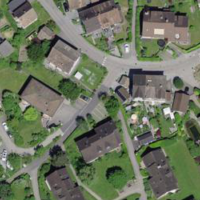
EUNIS habitat code: 55
Species observed at this site:
Allium ursinum